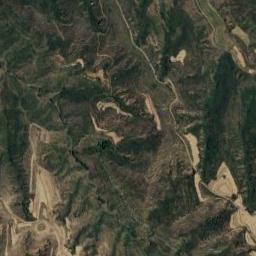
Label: mountain